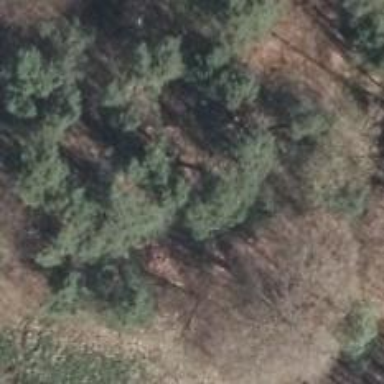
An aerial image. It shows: Hunting stand.